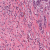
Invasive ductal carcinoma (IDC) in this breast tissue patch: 1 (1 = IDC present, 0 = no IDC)